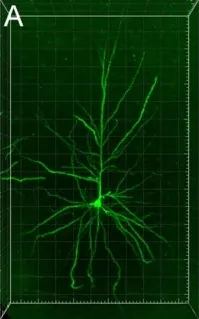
(A) Intracellularly injected layer III pyramidal neuron of the human cingulate cortex visualized in 3D from high-resolution confocal stacks of images. Three-dimensional reconstruction of the complete morphology of the cell shown in. Higher magnification images of , respectively, showing basal dendritic segments to illustrate the reconstruction of the dendritic shafts and spines. Scale bar (in D): 100 mum in.
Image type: pathology (immunostaining)